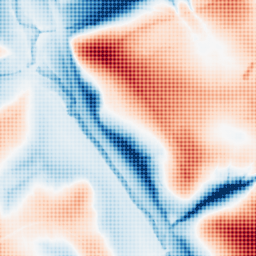
Category: edge_preserving
Decomposition family: guided
Decomposition parameters: radius: 32
eps: 0.1
Upsampling method: sinc_hamming
Upsampling parameters: scale: 8
kernel_size: 8
Upsampling scale: 8